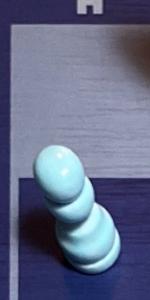
Label: Pawn_White